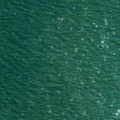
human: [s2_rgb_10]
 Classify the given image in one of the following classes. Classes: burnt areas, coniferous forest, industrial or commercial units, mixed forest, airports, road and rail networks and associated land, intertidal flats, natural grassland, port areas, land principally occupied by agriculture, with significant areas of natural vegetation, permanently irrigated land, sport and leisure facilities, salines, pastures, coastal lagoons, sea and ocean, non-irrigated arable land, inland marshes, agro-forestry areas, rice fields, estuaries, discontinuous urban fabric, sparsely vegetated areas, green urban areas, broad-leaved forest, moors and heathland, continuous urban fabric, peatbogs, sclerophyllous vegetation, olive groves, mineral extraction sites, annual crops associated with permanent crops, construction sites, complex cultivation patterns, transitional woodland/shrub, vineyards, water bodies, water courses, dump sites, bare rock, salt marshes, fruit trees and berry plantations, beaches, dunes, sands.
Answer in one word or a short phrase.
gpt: sea and ocean